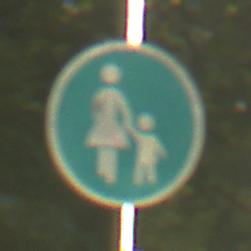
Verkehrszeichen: Gehweg
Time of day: SunriseSunset
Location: Outdoor (Nature)
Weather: PartlyCloudy
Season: NotSpecified
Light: Natural